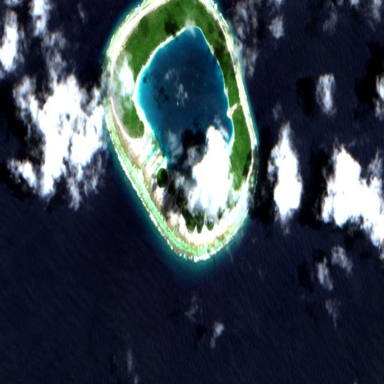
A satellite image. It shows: Atoll located in maritime boundary.